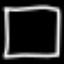
Label: square